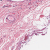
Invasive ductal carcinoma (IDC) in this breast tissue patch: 0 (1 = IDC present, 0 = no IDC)